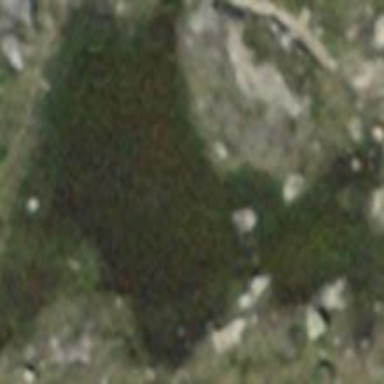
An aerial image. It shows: Lake with natural water.